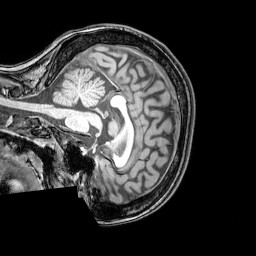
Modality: T1w
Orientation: sagittal
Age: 21
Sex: female
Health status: healthy
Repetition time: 0.081 s
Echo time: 0.037 s